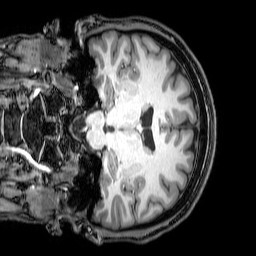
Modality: T1w
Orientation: coronal
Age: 22
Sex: male